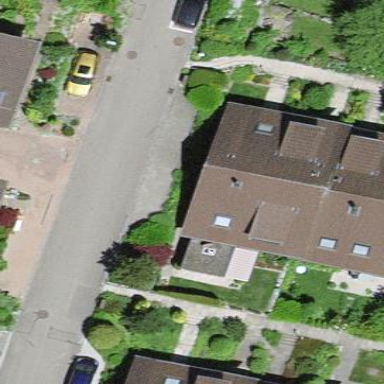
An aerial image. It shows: Simple house.